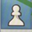
Piece: wP